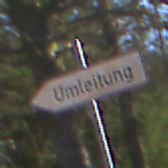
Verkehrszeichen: UmleitungswegweiserLinksweisend
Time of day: MorningAfternoon
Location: Outdoor (Nature)
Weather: Clear
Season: Winter
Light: Natural